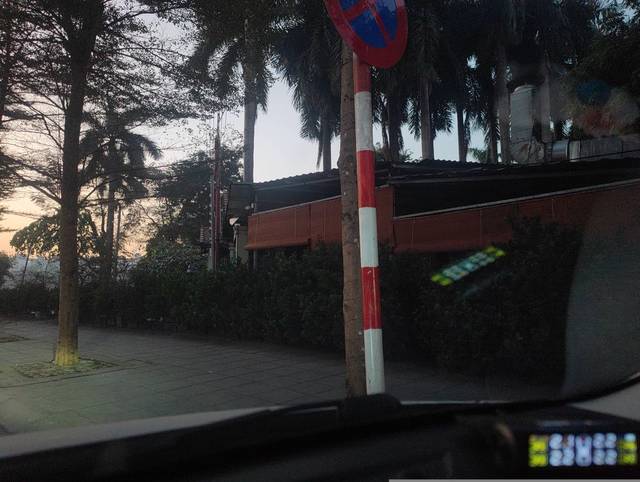
Region: Vietnam
Coordinates: 20.969, 105.829